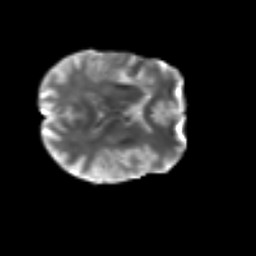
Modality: T2w
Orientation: axial
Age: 40
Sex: female
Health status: ill
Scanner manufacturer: siemens
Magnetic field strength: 3 T
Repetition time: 8.7 s
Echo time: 0.11 s